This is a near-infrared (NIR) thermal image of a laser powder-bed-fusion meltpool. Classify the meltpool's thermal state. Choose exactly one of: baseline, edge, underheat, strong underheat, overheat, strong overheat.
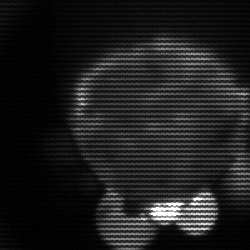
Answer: edge